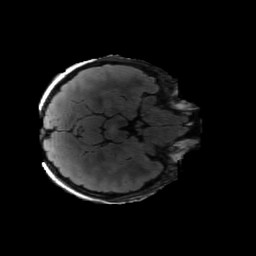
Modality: FLAIR
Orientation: axial
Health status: ill
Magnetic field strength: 3 T